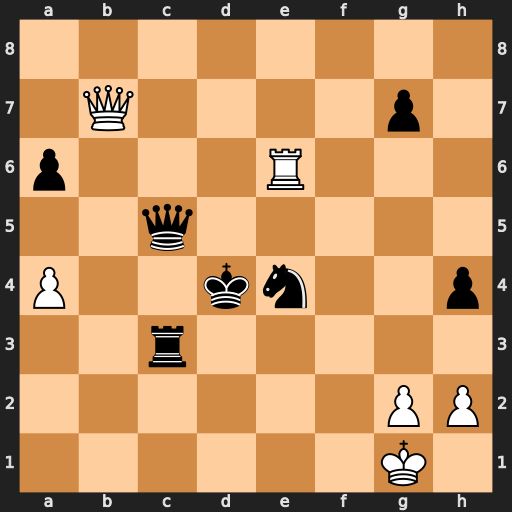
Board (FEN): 8/1Q4p1/p3R3/2q5/P2kn2p/2r5/6PP/6K1
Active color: w
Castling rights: -
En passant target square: -
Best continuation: Qxe4#